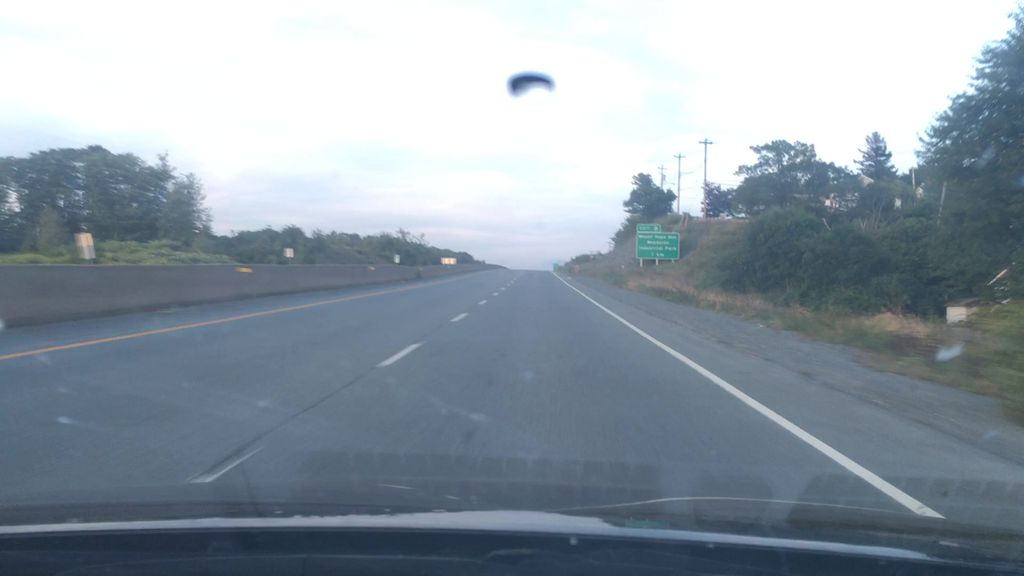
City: halifax